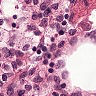
Metastatic tissue present: no